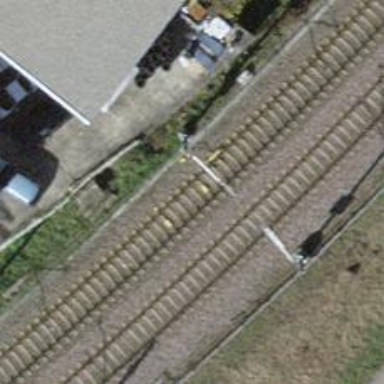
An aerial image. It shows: Milestone along the railway track with catenary mast.